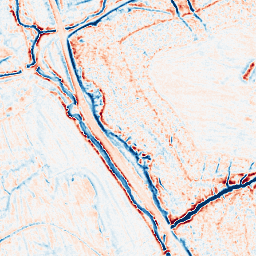
Category: edge_preserving
Decomposition family: anisotropic_diffusion
Decomposition parameters: iterations: 10
kappa: 100
gamma: 0.2
Upsampling method: linear_exact
Upsampling parameters: scale: 4
Upsampling scale: 4